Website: home-depot
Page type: billing-address
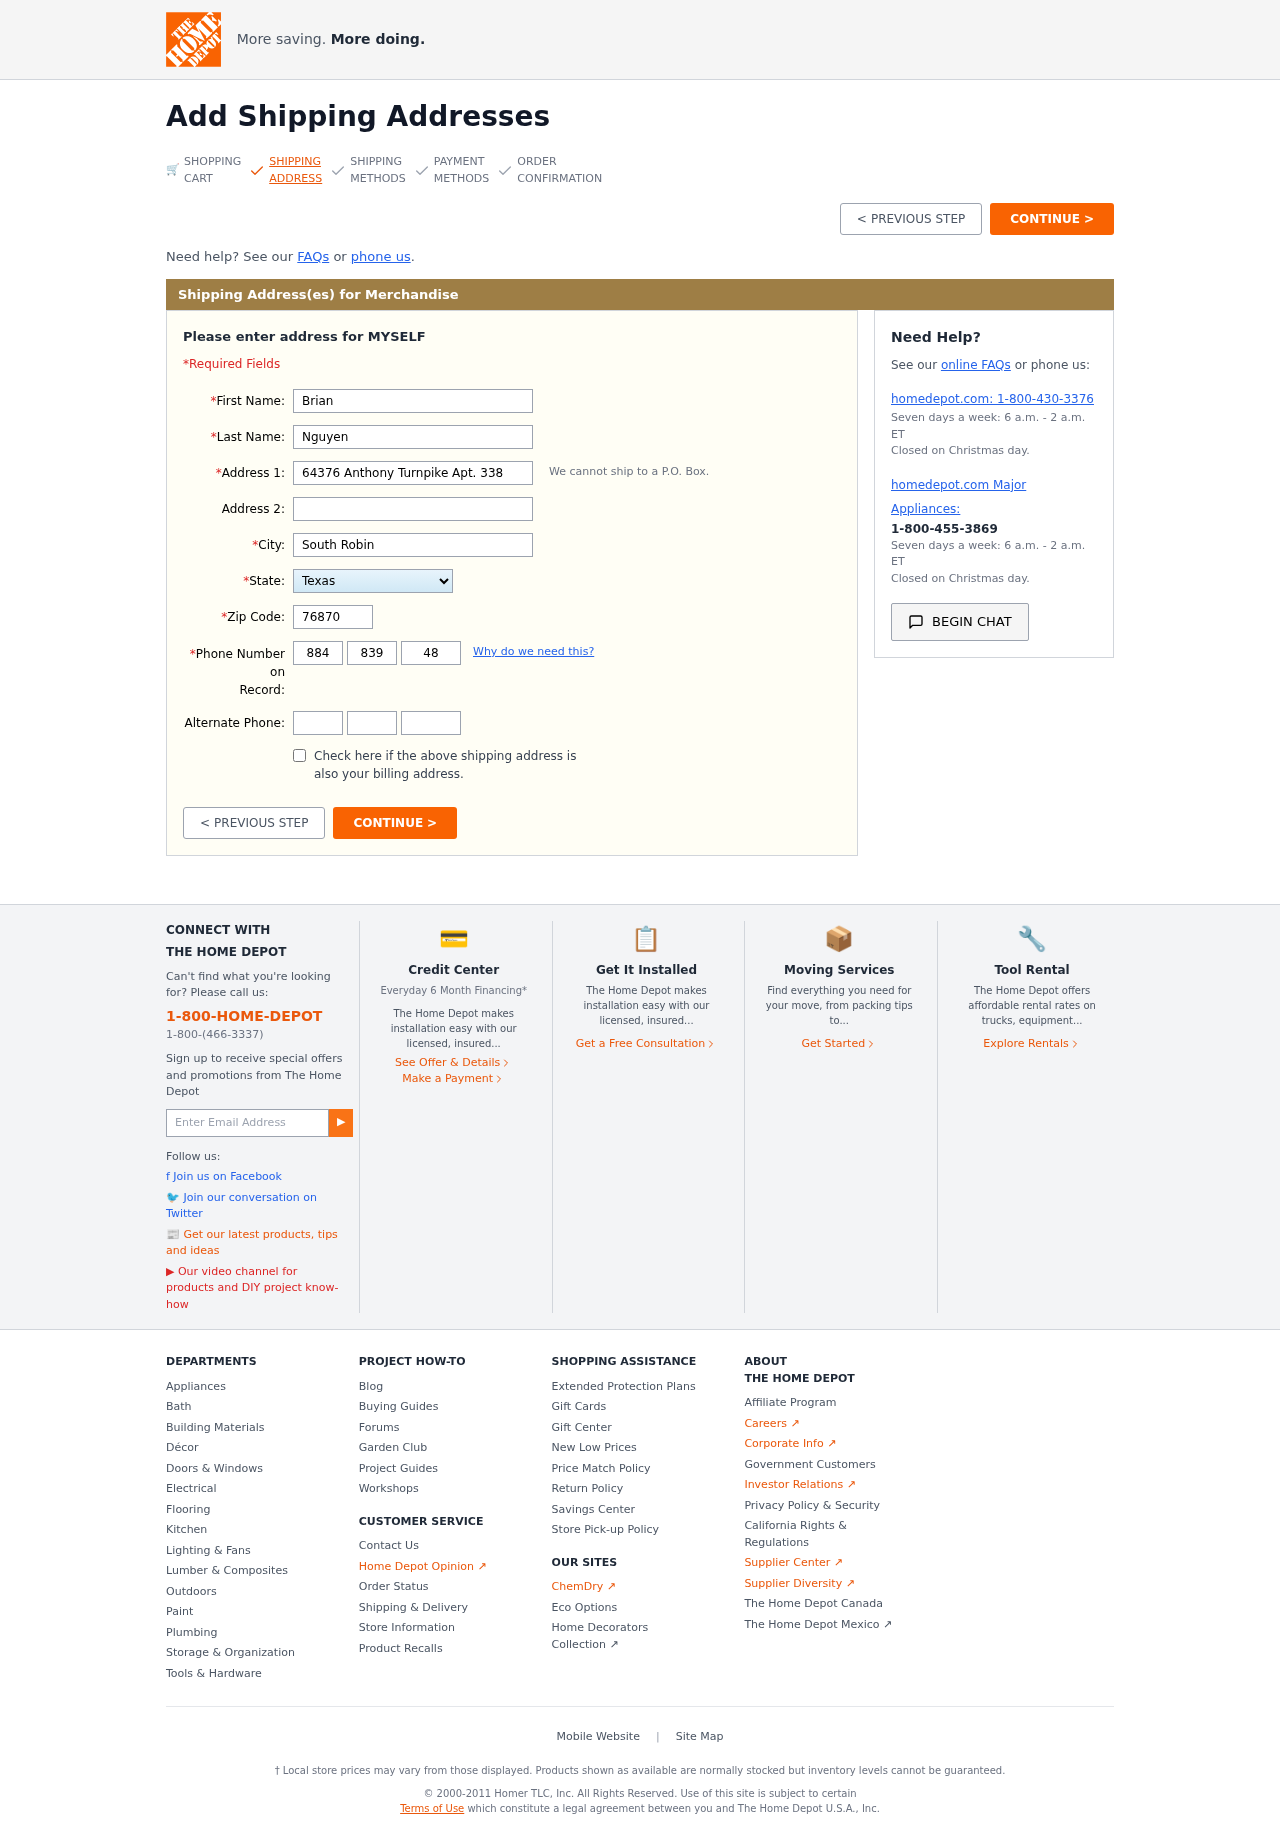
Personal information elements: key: PII_STATE
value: Texas
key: PII_FIRSTNAME
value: Brian
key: PII_LASTNAME
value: Nguyen
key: PII_STREET
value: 64376 Anthony Turnpike Apt. 338
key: PII_CITY
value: South Robin
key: PII_POSTCODE
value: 76870
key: PII_PHONE_AREA
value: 884
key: PII_PHONE_PREFIX
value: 839
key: PII_PHONE_LINE
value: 4861
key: PII_PHONE_ALT_AREA
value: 805
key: PII_PHONE_ALT_PREFIX
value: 597
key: PII_PHONE_ALT_LINE
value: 6755